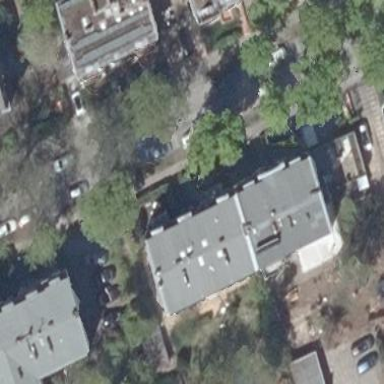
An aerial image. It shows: Residential building.